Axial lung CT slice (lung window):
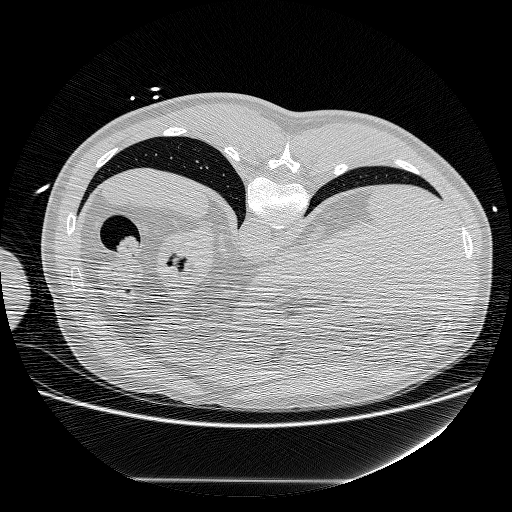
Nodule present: no